Interaction volume radius: 5 \u00c5
Interaction volume height: 30 \u00c5
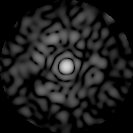
Disorder parameter: 0.8138